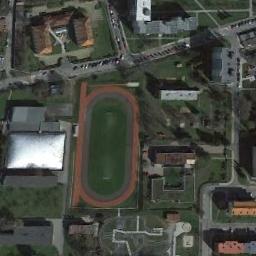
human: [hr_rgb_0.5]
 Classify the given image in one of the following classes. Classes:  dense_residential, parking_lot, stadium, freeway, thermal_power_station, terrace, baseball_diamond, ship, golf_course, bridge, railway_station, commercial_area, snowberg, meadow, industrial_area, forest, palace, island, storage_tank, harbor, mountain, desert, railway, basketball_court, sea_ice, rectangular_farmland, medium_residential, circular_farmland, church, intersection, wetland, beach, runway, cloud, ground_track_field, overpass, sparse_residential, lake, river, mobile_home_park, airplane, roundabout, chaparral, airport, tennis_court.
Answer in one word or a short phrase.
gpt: ground_track_field